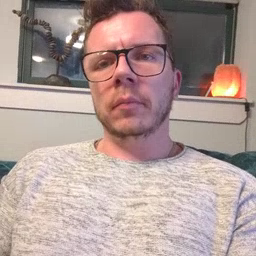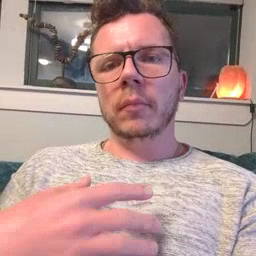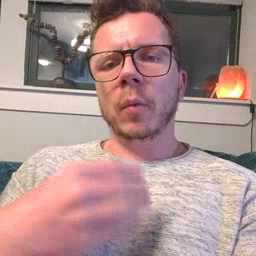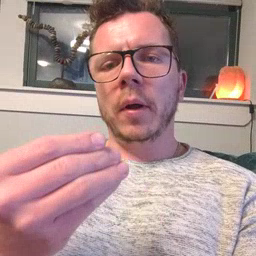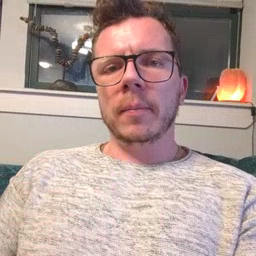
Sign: white